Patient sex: F
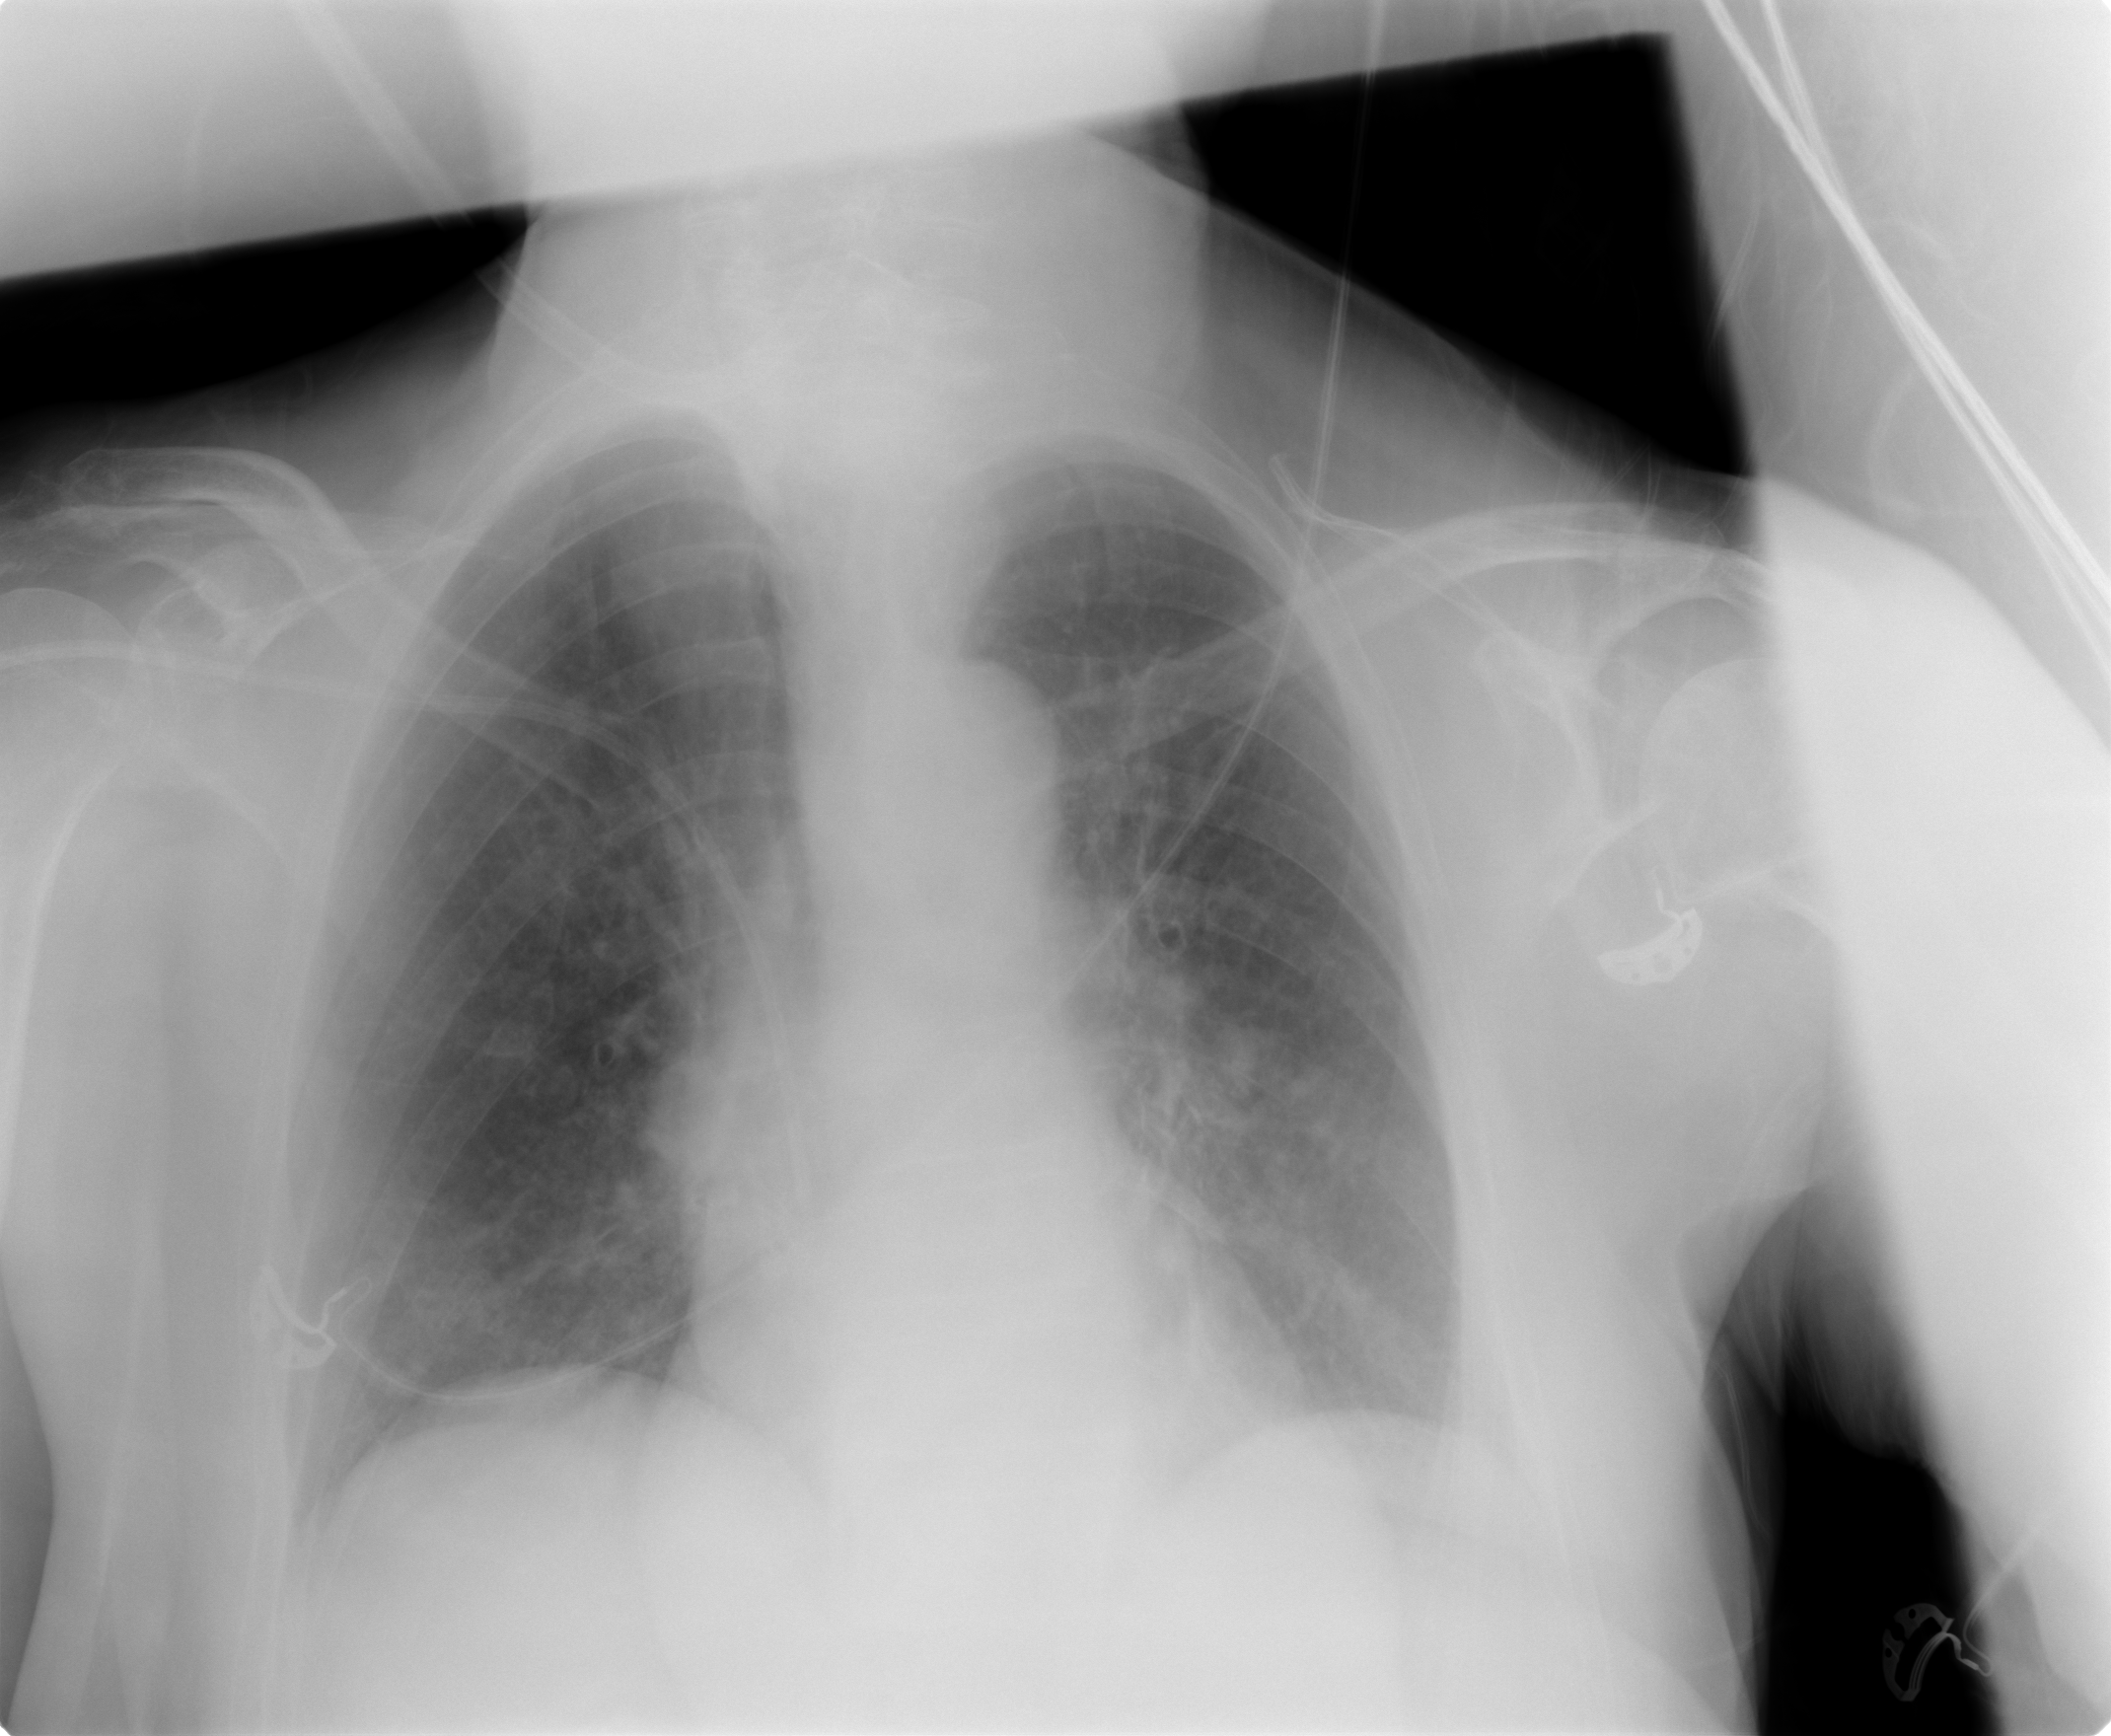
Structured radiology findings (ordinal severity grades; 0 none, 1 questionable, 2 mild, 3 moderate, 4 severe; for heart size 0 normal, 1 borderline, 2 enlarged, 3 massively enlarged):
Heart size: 1
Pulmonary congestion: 0
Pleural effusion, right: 0
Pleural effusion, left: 0
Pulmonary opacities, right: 1
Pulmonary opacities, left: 0
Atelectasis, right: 0
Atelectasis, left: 0